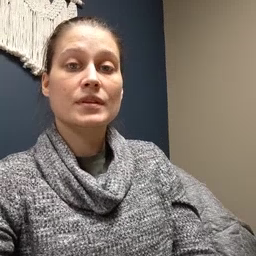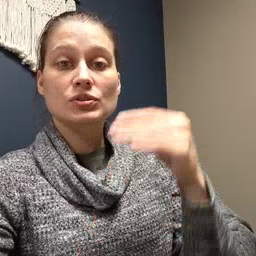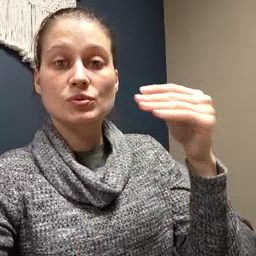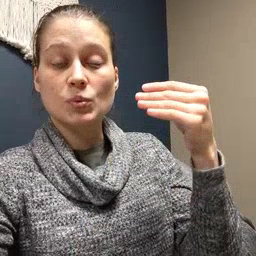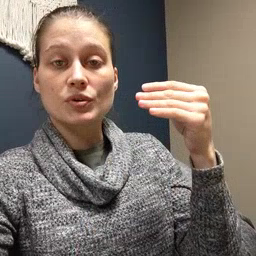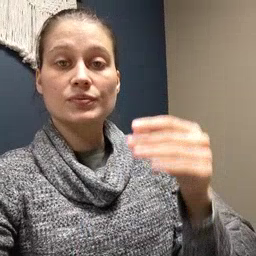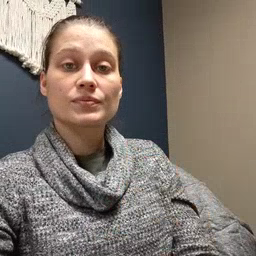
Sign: store